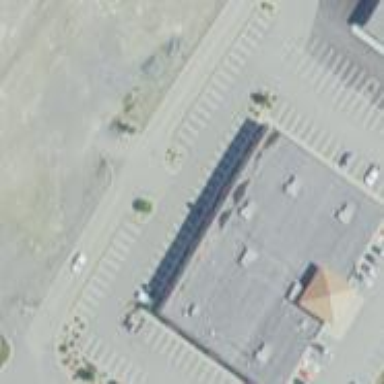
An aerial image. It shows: Building used as fitness center.